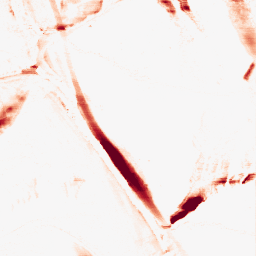
Category: morphological
Decomposition family: morphological_ellipse
Decomposition parameters: operation: opening
width: 5
height: 30
Upsampling method: lanczos
Upsampling parameters: scale: 8
Upsampling scale: 8